Question: I have a very slow query and I believe this is due to the 'IN' statement. The list of ids in the 'IN' statement can be very large, like 250+. This query will run for 2+ seconds every time, and that is too slow.
Is there a way to speed this up?
'''
SELECT u.achternaam as achternaam, u.code as code, srt.niveaus as niveaus, srt.soortid AS soortid,IFNULL( scr.gehaald,'0')AS gehaald, IFNULL( scr.gespeeld,'0')AS gespeeld, IF( srt.niveaus =1,'n.v.t.', IFNULL(scr.huidigniveau,'0') )AS niveautext
FROM gebruikers u
LEFT JOIN ( SELECT scoreid,schoolcode, soortid, userid, gehaald, gespeeld, huidigniveau
FROM scores) scr
ON scr.userid = u.code
LEFT JOIN ( SELECT soortid,niveaus,spelid,titel,verberg
FROM soorten
WHERE soortid IN (13,14,15,16,17,561,566,567,568,574,575,1,100,101,102,103,104,105,107,108,109,11,110,112,113,114,115,116,117,118,12,120,121,122,123,124,125,126,127,128,129,130,131,133,134,137,138,140,141,144,145)) srt
ON scr.soortid = srt.soortid
LEFT JOIN(SELECT spelnaam,spelid,vakid FROM spellen) g
ON srt.spelid=g.spelid
LEFT JOIN(SELECT vakid,vaknaam FROM vakken) vak
ON g.vakid=vak.vakid
WHERE u.groepsid='28' AND u.schoolcode ='1' AND srt.verberg =0
ORDER BY achternaam,vak.vaknaam,g.spelnaam,srt.titel ASC
'''
:

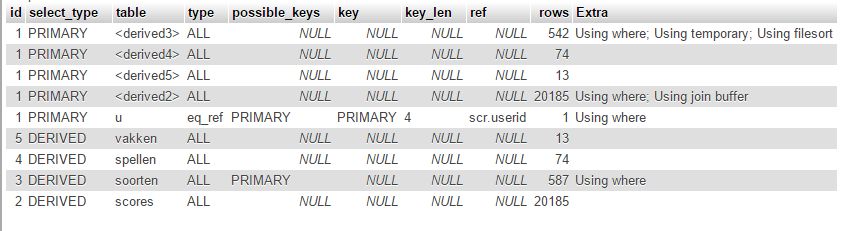
Answer: Don't use subqueries, just join with the tables directly.
Note that the 'srt.verberg = 0' test should be in the 'ON' clause, not the 'WHERE' clause. When you use a 'LEFT JOIN', all the conditions on the second table should be in 'ON', unless you're testing for the 'NULL' that results from not finding a match.
'''
SELECT u.achternaam as achternaam, u.code as code, srt.niveaus as niveaus, srt.soortid AS soortid,IFNULL( scr.gehaald,'0')AS gehaald, IFNULL( scr.gespeeld,'0')AS gespeeld, IF( srt.niveaus =1,'n.v.t.', IFNULL(scr.huidigniveau,'0') )AS niveautext
FROM gebruikers u
LEFT JOIN scores scr
ON scr.userid = u.code
LEFT JOIN soorten srt
ON scr.soortid = srt.soortid
AND srt.soortid IN (13,14,15,16,17,561,566,567,568,574,575,1,100,101,102,103,104,105,107,108,109,11,110,112,113,114,115,116,117,118,12,120,121,122,123,124,125,126,127,128,129,130,131,133,134,137,138,140,141,144,145)
AND srt.verberg = 0
LEFT JOIN spellen g
ON srt.spelid=g.spelid
LEFT JOIN vakken vak
ON g.vakid=vak.vakid
WHERE u.groepsid='28' AND u.schoolcode ='1'
ORDER BY achternaam, vak.vaknaam, g.spelnaam, srt.titel ASC
'''
Also, make sure you really need to use 'LEFT JOIN' rather than 'INNER JOIN'. 'LEFT JOIN' should only be used when you want the result to include rows from the first table that have no matches in the second table. 'INNER JOIN' performance is usually better, so you should use that whenever appropriate.